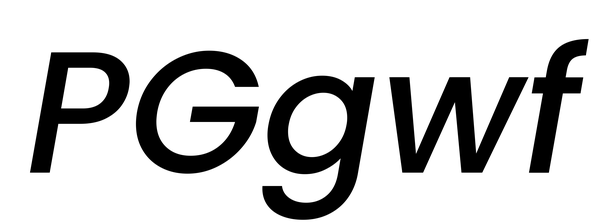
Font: Poppins-MediumItalic